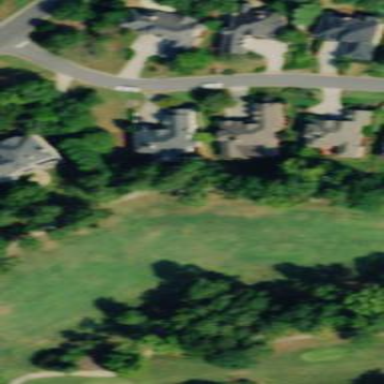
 with lush green grass covering the ground."